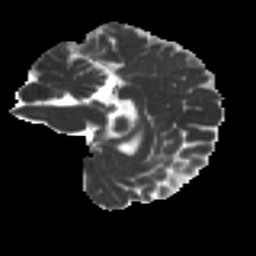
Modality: MD
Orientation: sagittal
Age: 31
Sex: female
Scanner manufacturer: ge
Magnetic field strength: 3 T
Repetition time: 7.8 s
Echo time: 0.0606 s